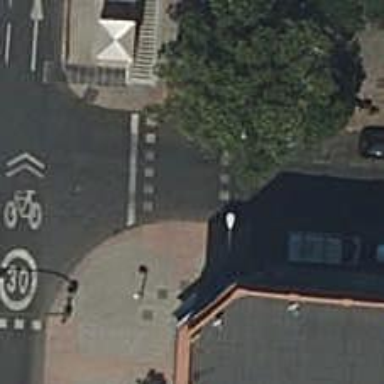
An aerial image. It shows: Zebra crossing with traffic signals.